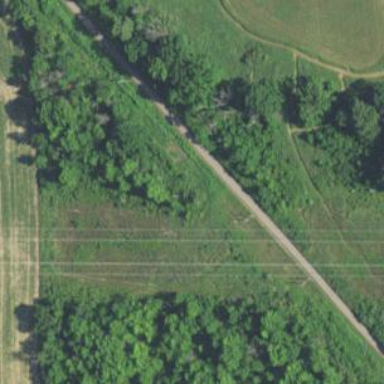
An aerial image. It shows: Asphalt cycleway along abandoned railroad.